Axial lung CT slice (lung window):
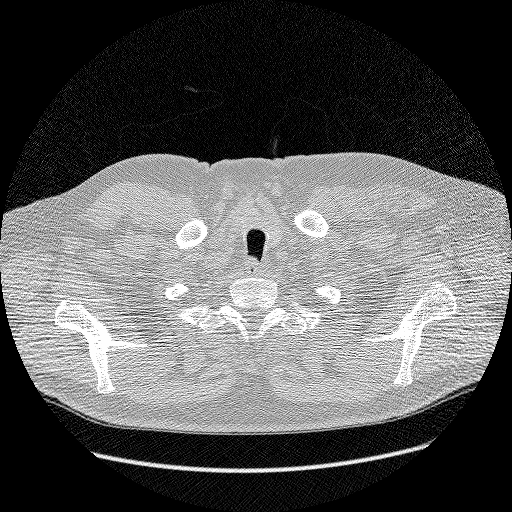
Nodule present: no